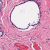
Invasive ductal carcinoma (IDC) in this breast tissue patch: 0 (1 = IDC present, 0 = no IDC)